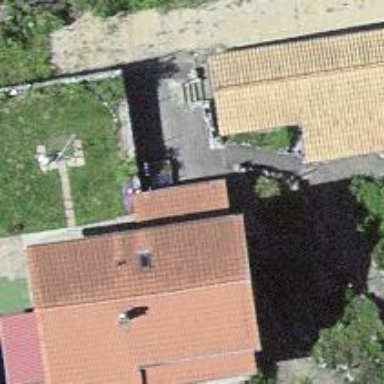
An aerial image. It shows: Driveway with paved surface.